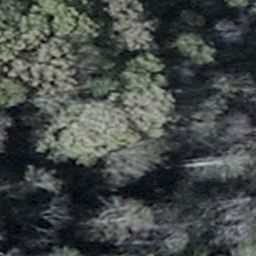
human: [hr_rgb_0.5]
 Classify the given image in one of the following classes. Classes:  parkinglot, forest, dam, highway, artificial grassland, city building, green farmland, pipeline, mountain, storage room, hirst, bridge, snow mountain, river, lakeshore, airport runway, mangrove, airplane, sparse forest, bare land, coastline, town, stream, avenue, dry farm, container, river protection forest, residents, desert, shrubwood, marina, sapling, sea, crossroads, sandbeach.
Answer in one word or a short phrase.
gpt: shrubwood